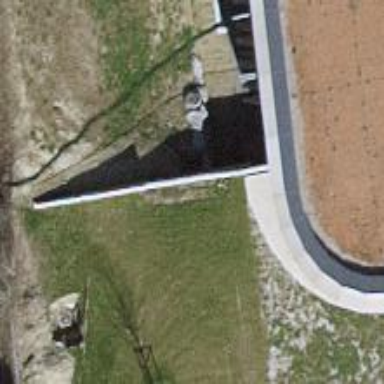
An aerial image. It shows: Wall barrier.